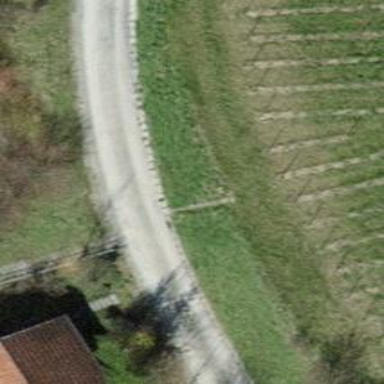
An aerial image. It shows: Footway with surface of pebblestone.